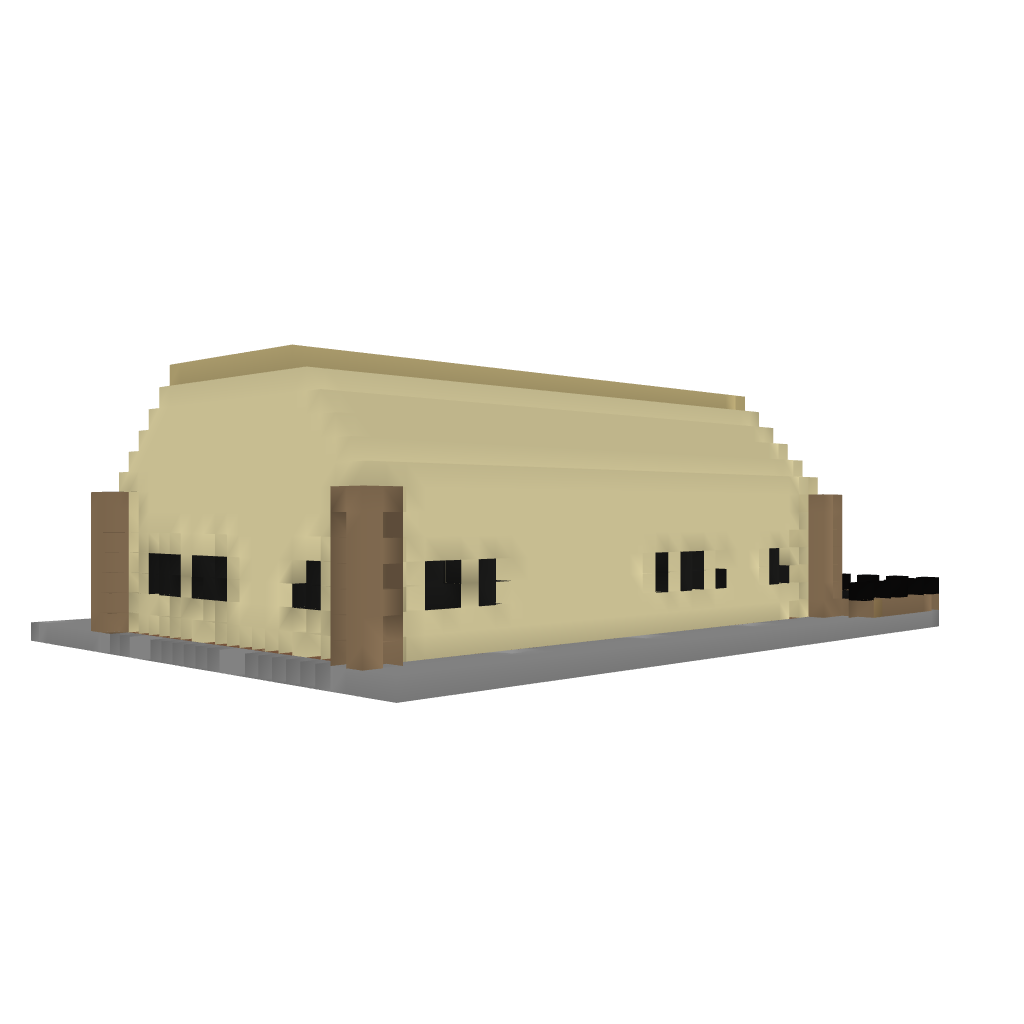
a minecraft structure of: Large Sandstone House